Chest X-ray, PA view. Patient: 55 years old, sex F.
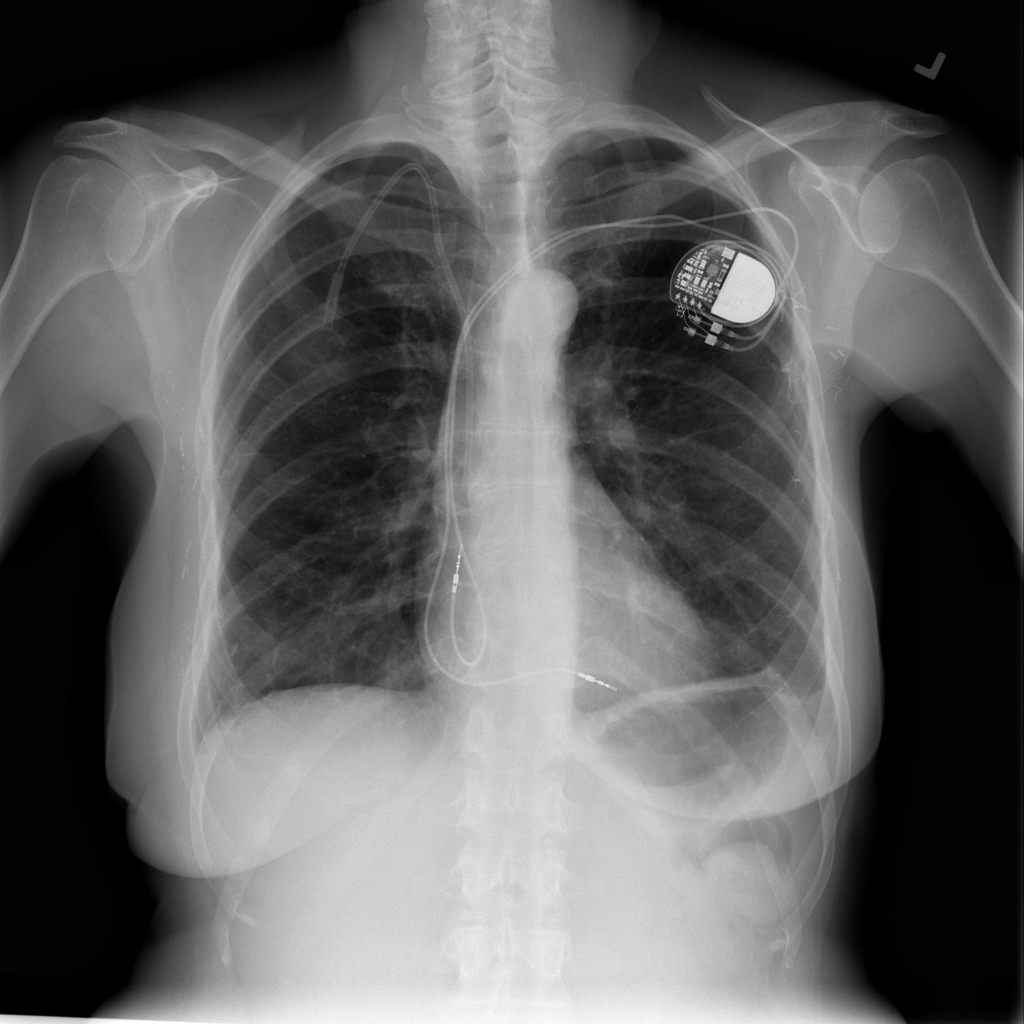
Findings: No Finding